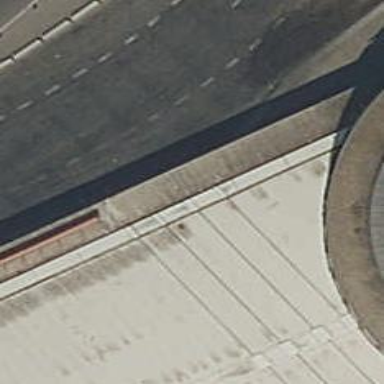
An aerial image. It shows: Bus stop with sheltered platform for public transport.